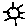
Label: sun